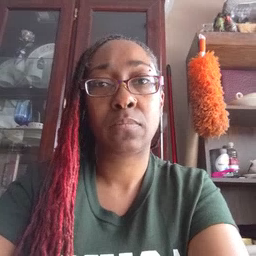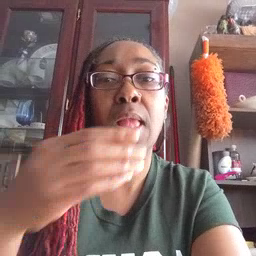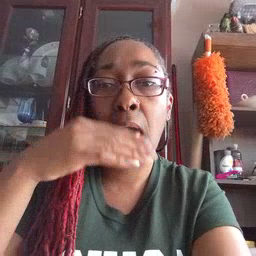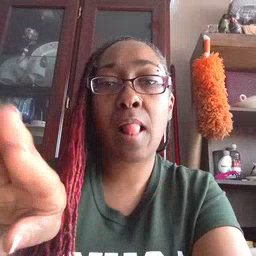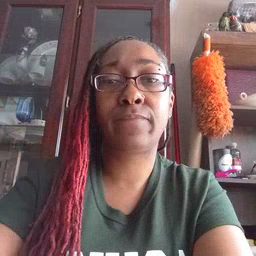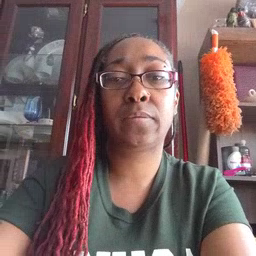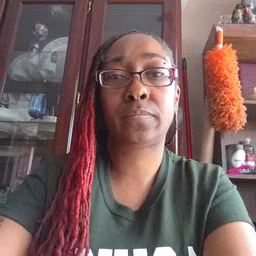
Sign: elephant